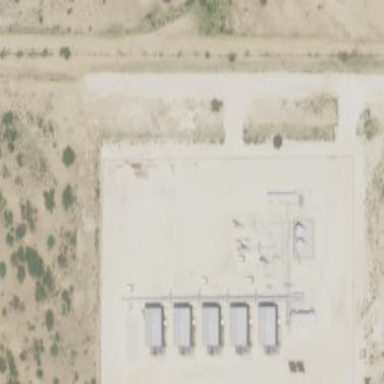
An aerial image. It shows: Industrial area dedicated to gas operations. The substation is specialized in field gathering.